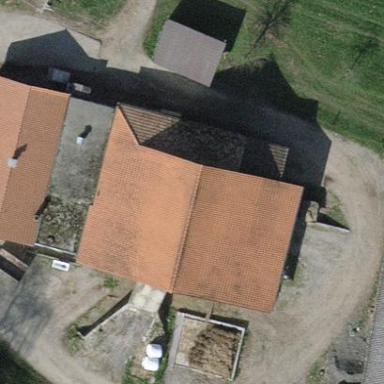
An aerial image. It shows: Farmyard area.